Field crop: maize
Growth stage: 2
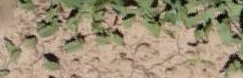
Species: convolvulus